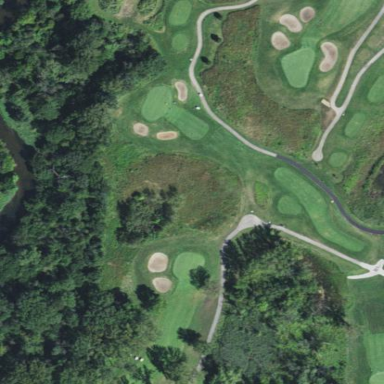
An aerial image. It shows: The area is marked as out of bounds on the golf course.